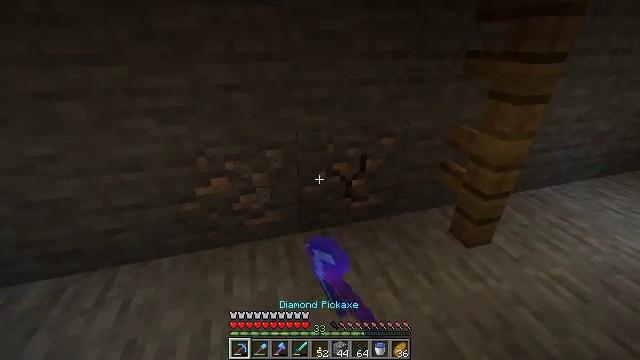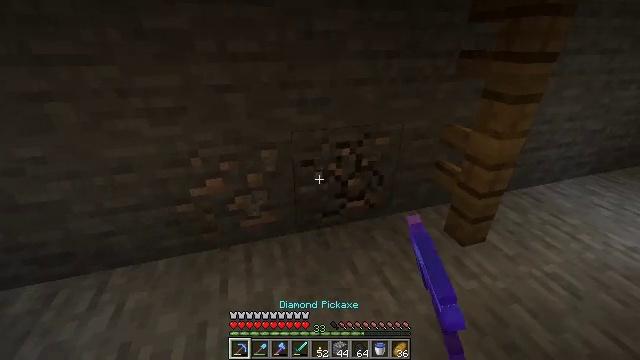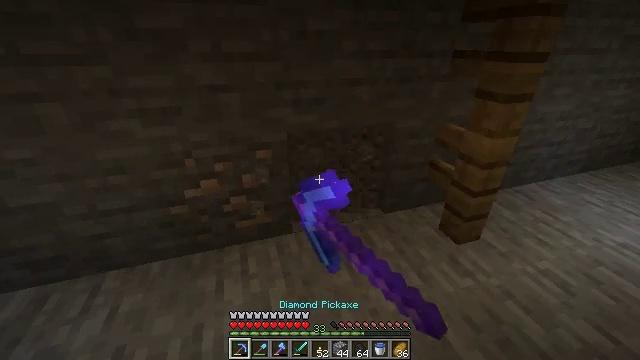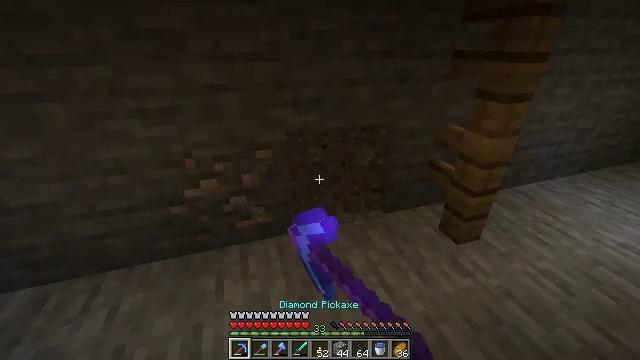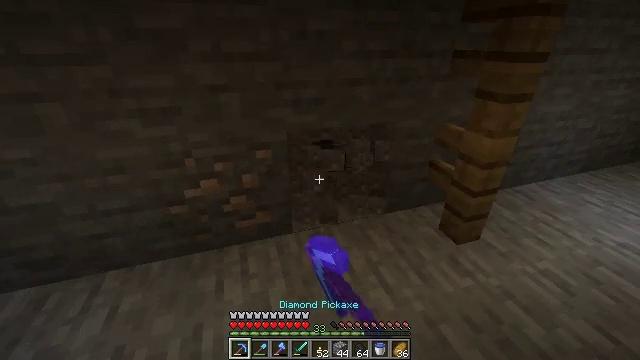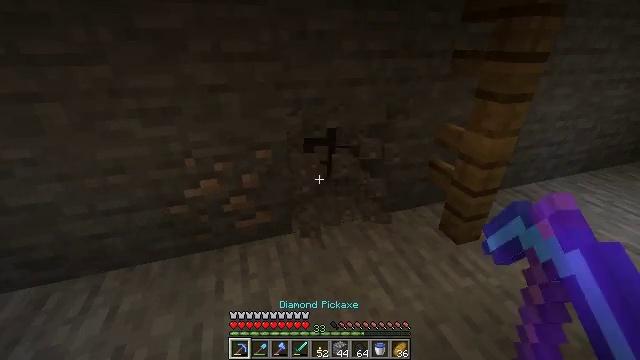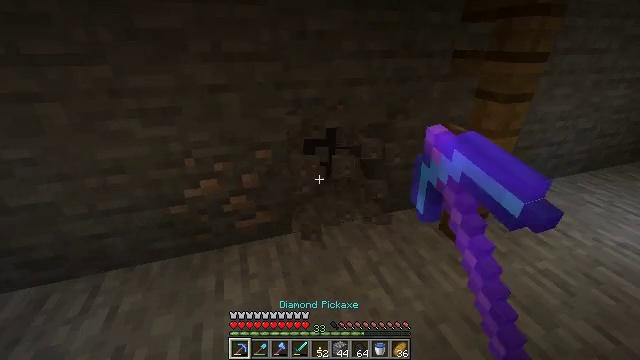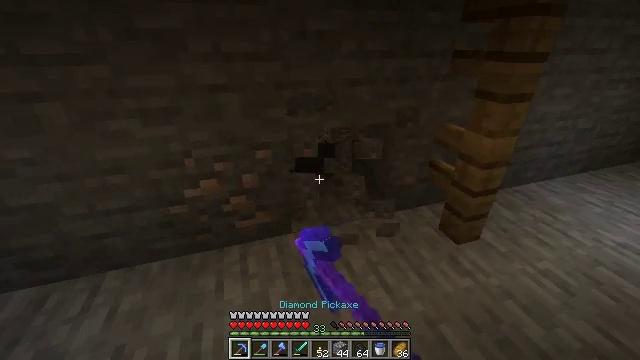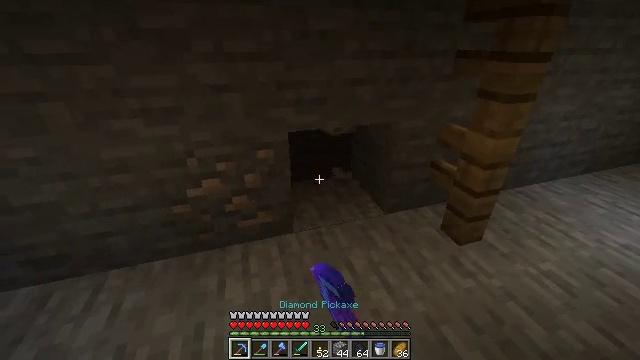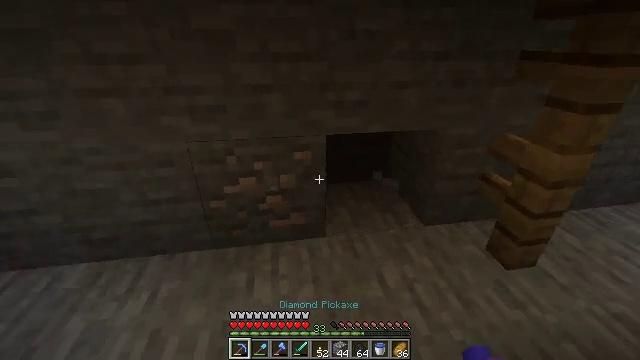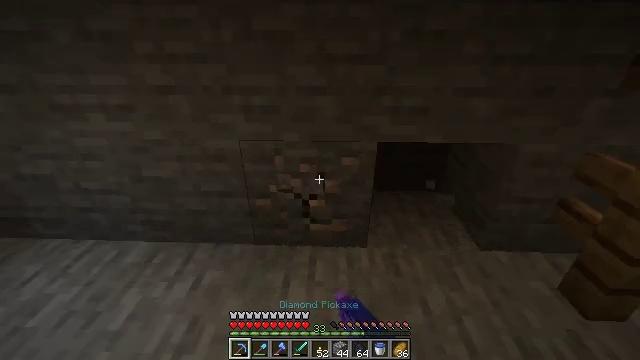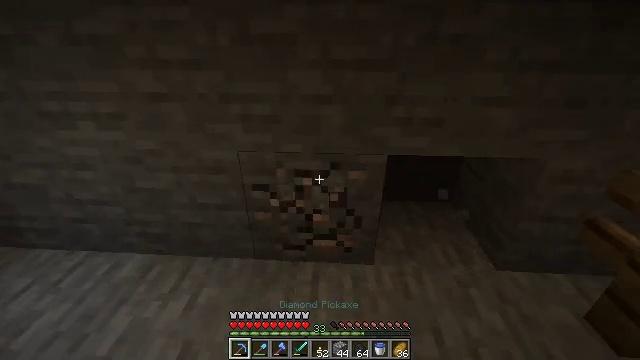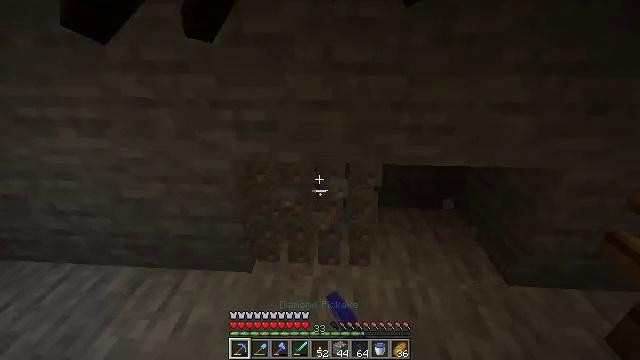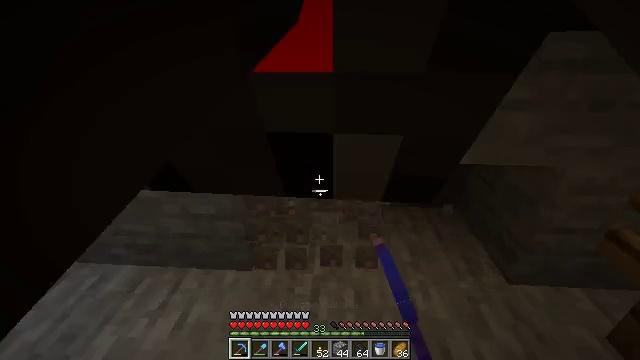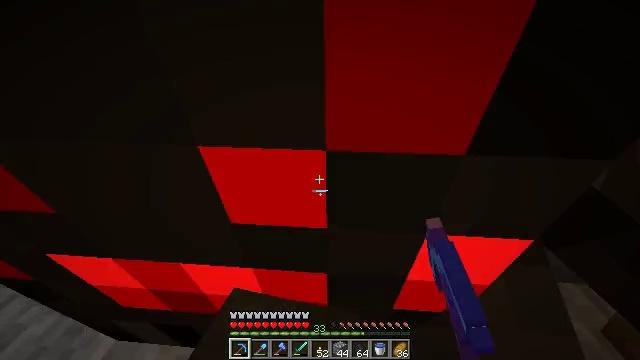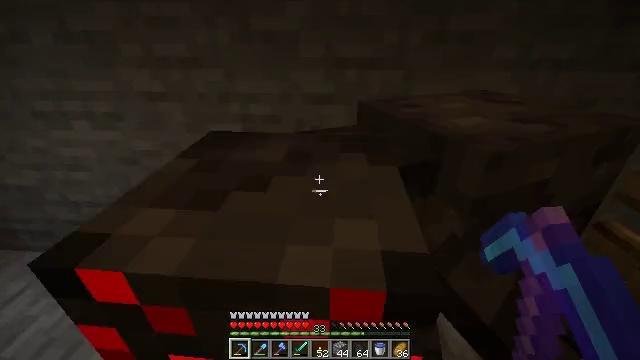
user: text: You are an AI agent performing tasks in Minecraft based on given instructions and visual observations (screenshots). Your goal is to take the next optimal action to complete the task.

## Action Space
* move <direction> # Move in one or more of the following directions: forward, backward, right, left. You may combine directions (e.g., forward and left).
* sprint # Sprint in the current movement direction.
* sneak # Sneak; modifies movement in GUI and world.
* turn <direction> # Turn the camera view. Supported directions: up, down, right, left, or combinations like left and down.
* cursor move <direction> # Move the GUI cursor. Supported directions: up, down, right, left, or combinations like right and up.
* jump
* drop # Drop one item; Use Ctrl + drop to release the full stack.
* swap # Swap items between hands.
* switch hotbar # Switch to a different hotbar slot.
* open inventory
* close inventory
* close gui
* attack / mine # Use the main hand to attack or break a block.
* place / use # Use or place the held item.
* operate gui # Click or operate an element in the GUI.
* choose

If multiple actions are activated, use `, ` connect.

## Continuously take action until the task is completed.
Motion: motion action
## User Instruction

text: Collect iron ore blocks.
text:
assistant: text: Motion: turn right, attack / mine
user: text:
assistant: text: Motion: turn right, attack / mine
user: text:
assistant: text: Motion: attack / mine
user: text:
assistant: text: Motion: attack / mine
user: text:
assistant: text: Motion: attack / mine
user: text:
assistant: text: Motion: attack / mine
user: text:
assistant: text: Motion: attack / mine
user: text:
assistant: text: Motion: attack / mine
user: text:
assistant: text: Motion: move forward, turn left, attack / mine
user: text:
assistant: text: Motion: move forward, turn left, attack / mine
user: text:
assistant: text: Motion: move forward, turn left, attack / mine
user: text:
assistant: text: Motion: attack / mine
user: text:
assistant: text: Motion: attack / mine
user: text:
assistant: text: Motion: attack / mine
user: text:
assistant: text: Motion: attack / mine
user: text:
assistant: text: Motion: attack / mine
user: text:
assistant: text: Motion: attack / mine